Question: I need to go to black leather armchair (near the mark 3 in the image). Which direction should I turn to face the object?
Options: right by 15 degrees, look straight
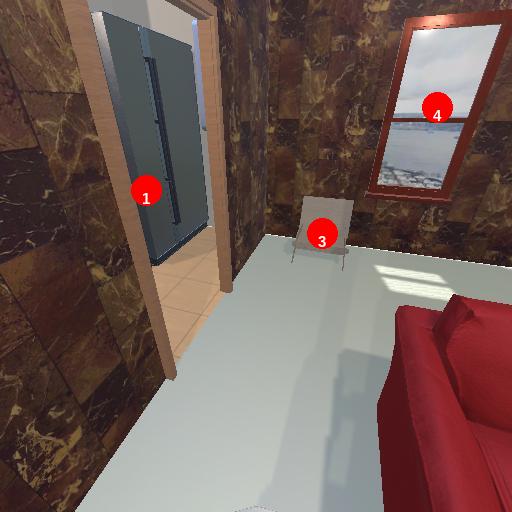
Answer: right by 15 degrees